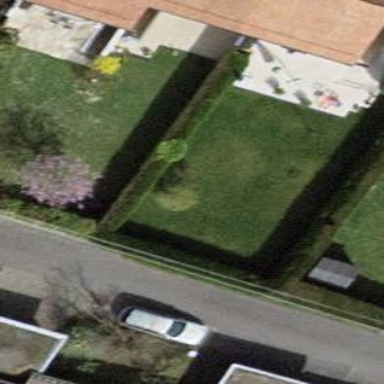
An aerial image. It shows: Garden enclosed by fence.